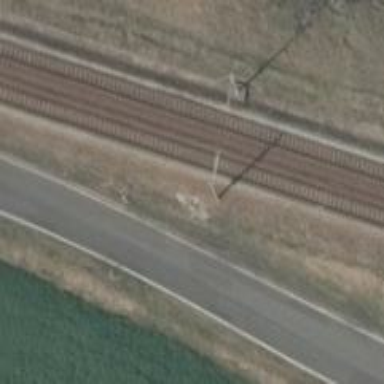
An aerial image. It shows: Milestone along the railway track with catenary mast.